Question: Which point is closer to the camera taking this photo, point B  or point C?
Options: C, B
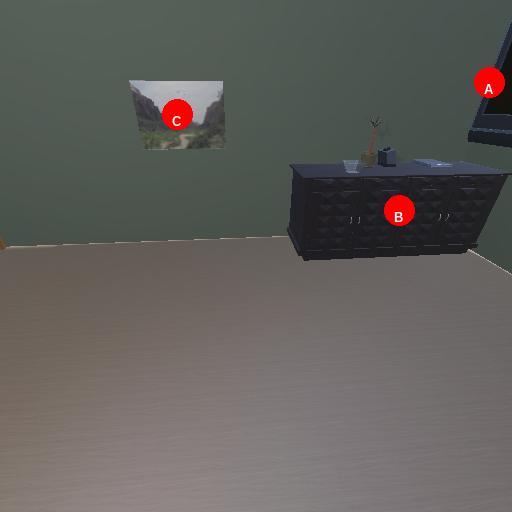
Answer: C